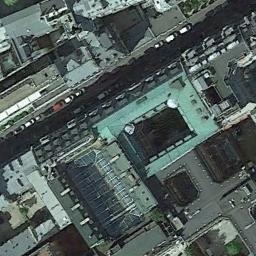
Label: commercial_area